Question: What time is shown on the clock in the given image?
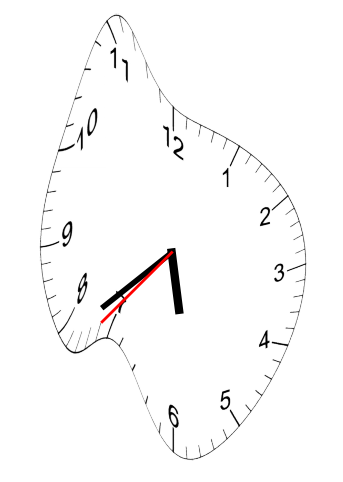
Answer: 05:38:37